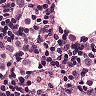
Metastatic tissue present: yes